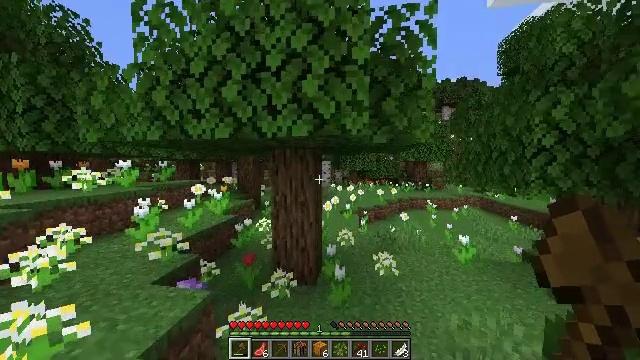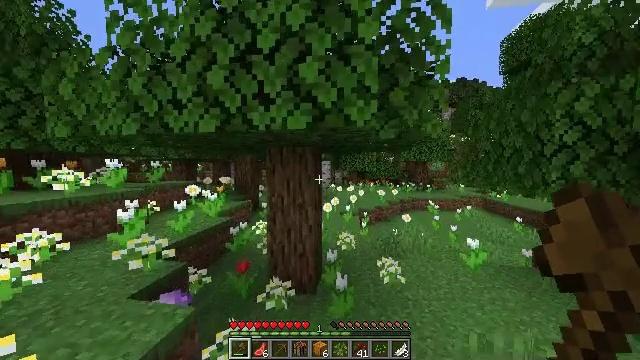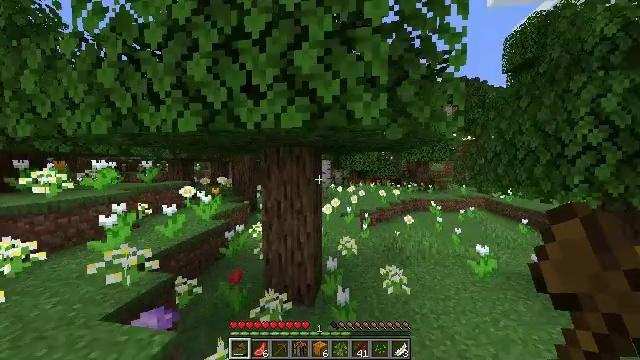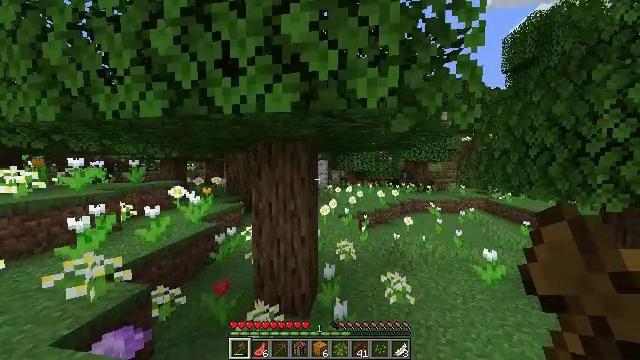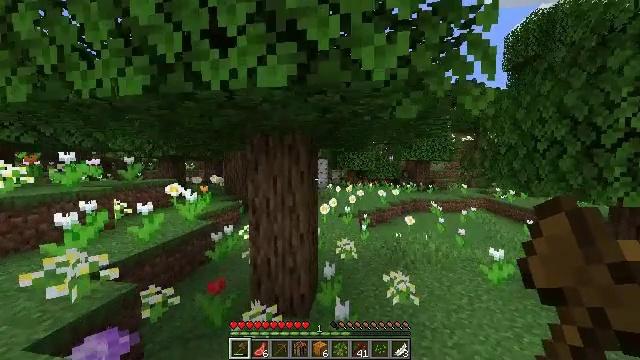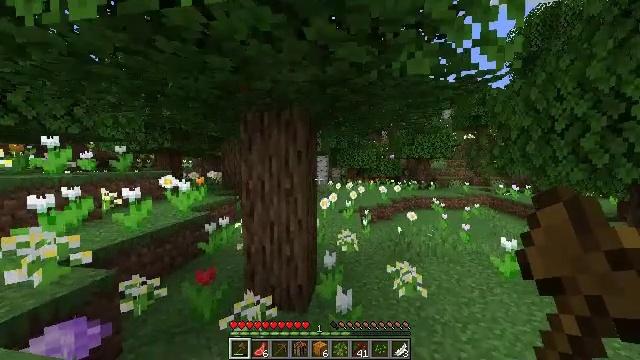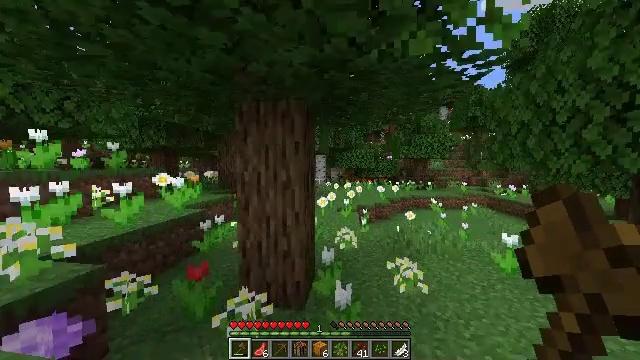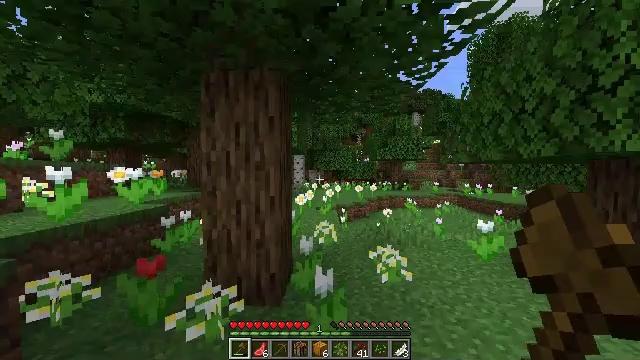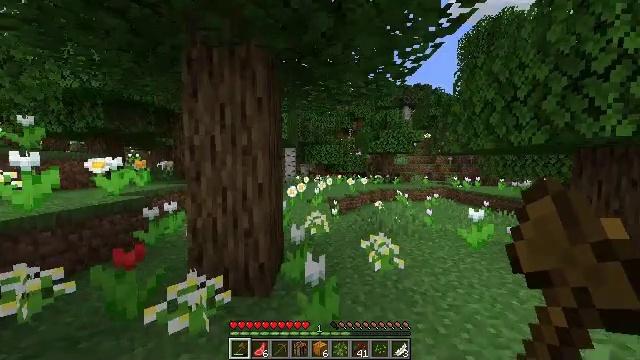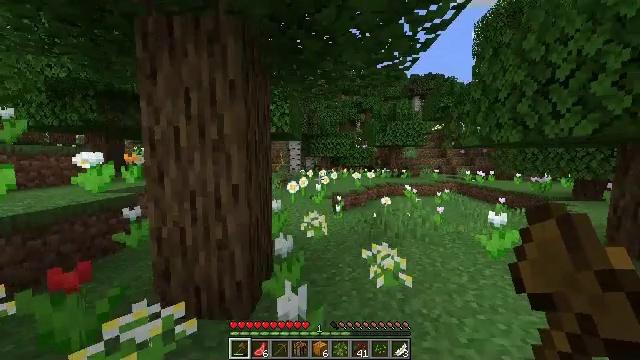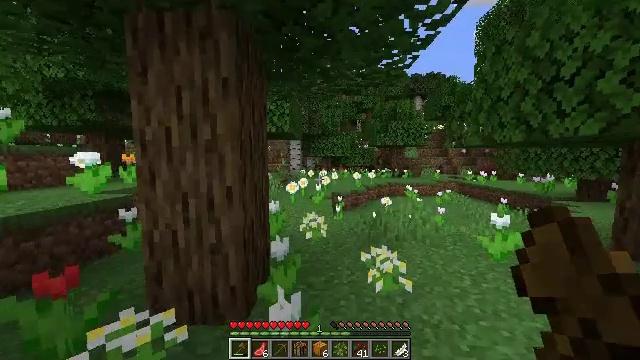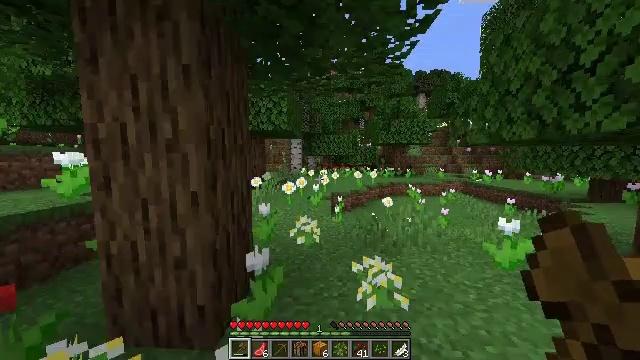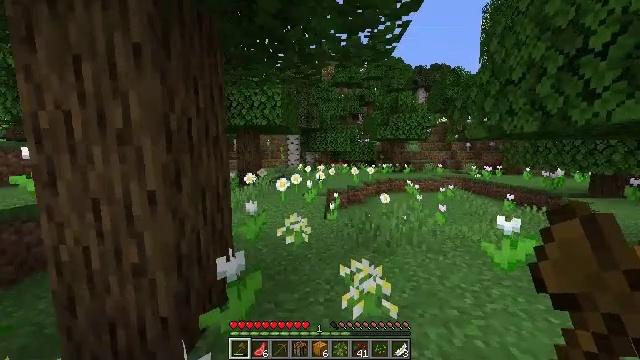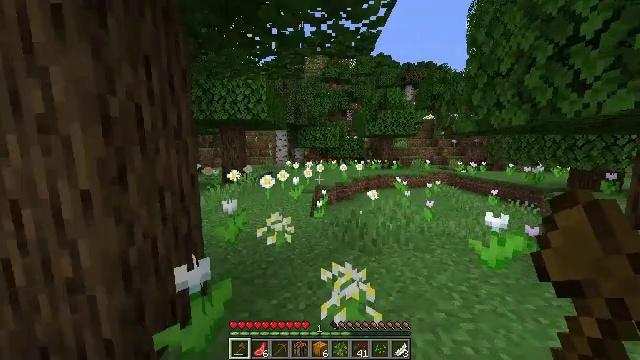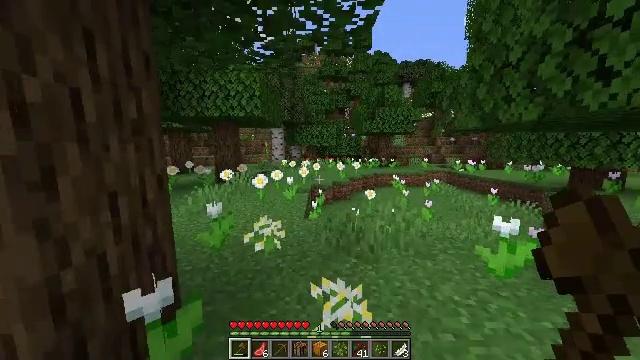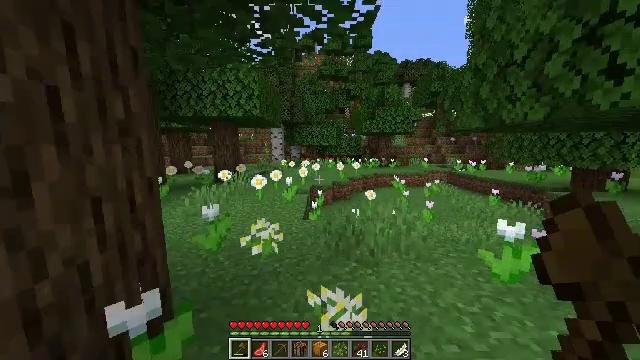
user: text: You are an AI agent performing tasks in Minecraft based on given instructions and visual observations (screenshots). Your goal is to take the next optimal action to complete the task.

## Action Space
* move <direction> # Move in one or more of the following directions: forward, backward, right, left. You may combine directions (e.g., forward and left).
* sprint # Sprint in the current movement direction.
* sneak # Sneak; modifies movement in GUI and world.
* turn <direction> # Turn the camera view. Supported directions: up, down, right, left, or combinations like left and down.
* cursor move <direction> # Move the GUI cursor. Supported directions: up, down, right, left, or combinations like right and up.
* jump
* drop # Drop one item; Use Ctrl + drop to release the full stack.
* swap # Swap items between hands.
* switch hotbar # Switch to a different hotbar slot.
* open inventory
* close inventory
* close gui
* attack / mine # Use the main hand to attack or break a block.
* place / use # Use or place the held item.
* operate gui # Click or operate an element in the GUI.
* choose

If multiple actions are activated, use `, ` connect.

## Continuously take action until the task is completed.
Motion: motion action
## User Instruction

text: Mine a cornflower from the ground.
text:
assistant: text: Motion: move forward
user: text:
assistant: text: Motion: move forward
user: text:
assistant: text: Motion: move forward
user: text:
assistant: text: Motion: move forward
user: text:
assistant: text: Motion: move forward
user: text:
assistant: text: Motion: move forward
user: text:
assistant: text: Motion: move forward, turn right and up
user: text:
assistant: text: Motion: move forward and move right, turn right and down
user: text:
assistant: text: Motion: move forward and move right, turn left and down
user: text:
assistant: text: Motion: move forward and move right
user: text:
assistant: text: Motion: move forward and move right
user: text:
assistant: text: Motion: move forward and move right, turn down
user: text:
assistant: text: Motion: move forward, turn right and down
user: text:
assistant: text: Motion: move forward
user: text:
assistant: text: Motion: move forward
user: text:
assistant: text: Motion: move forward
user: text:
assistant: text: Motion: move forward
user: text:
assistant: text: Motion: move forward
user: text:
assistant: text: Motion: move forward
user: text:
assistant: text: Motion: move forward
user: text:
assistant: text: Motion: move forward
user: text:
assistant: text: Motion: move forward
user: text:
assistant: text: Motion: move forward
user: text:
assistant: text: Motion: move forward
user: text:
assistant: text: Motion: move forward
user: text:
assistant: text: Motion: move forward, turn left and up
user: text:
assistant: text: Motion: move forward, turn left and up
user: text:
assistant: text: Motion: move forward, turn left
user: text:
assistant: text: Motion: move forward
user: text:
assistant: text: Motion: move forward and move left